Question: What is the measurement shown in the image?
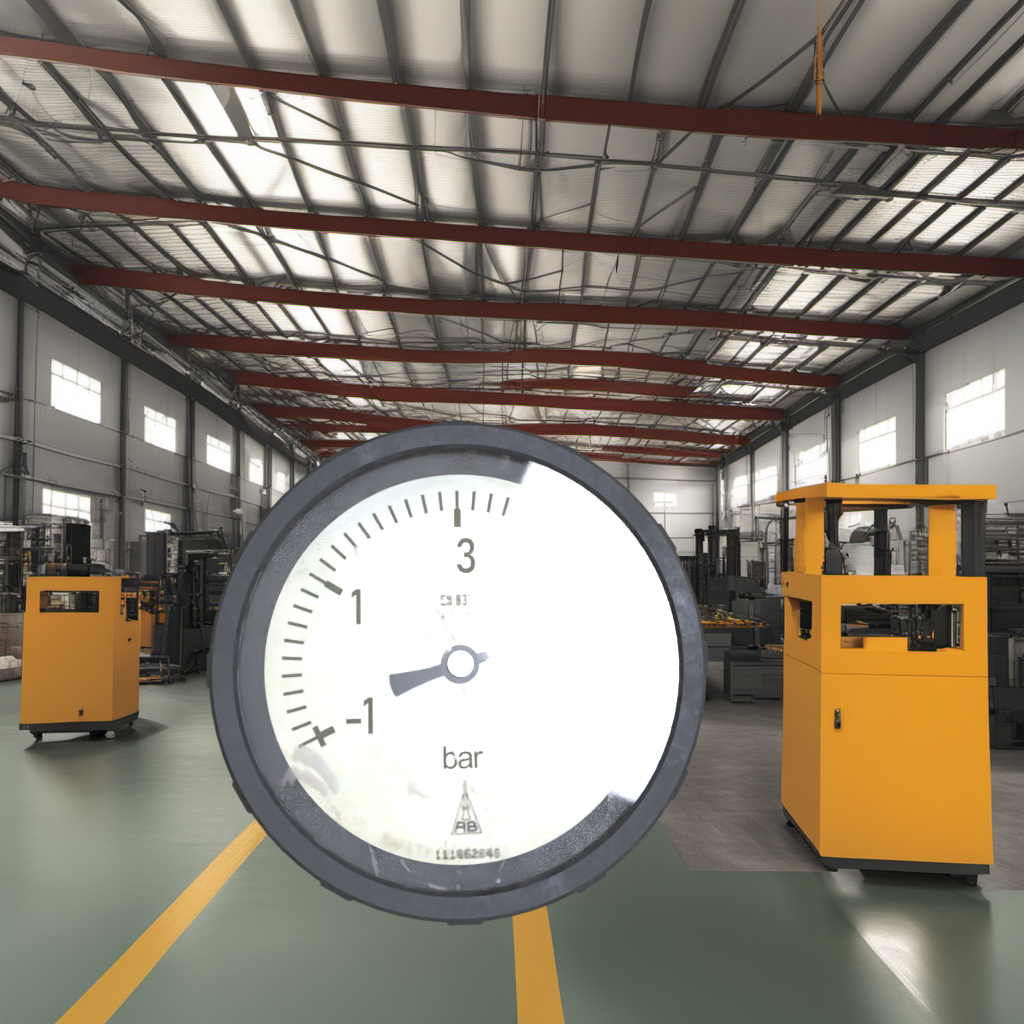
Answer: The result is 5.52
Question: What is the value range of the measurement in the image?
Answer: The range is from -1 to 7
Question: What is the minimum and maximum reading range of this measurement?
Answer: The minimum value is -1 and the maximum value is 7